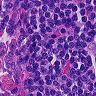
Metastatic tissue present: no